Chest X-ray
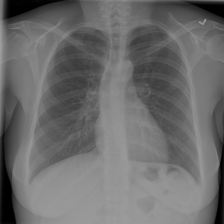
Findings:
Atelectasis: negative
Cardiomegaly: negative
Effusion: negative
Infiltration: negative
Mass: negative
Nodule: negative
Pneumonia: negative
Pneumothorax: negative
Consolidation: negative
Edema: negative
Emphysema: negative
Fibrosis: negative
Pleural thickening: negative
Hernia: negative